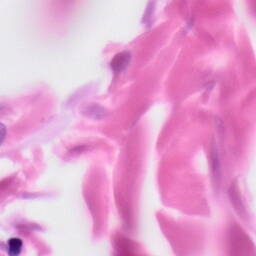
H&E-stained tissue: Skin